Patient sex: F
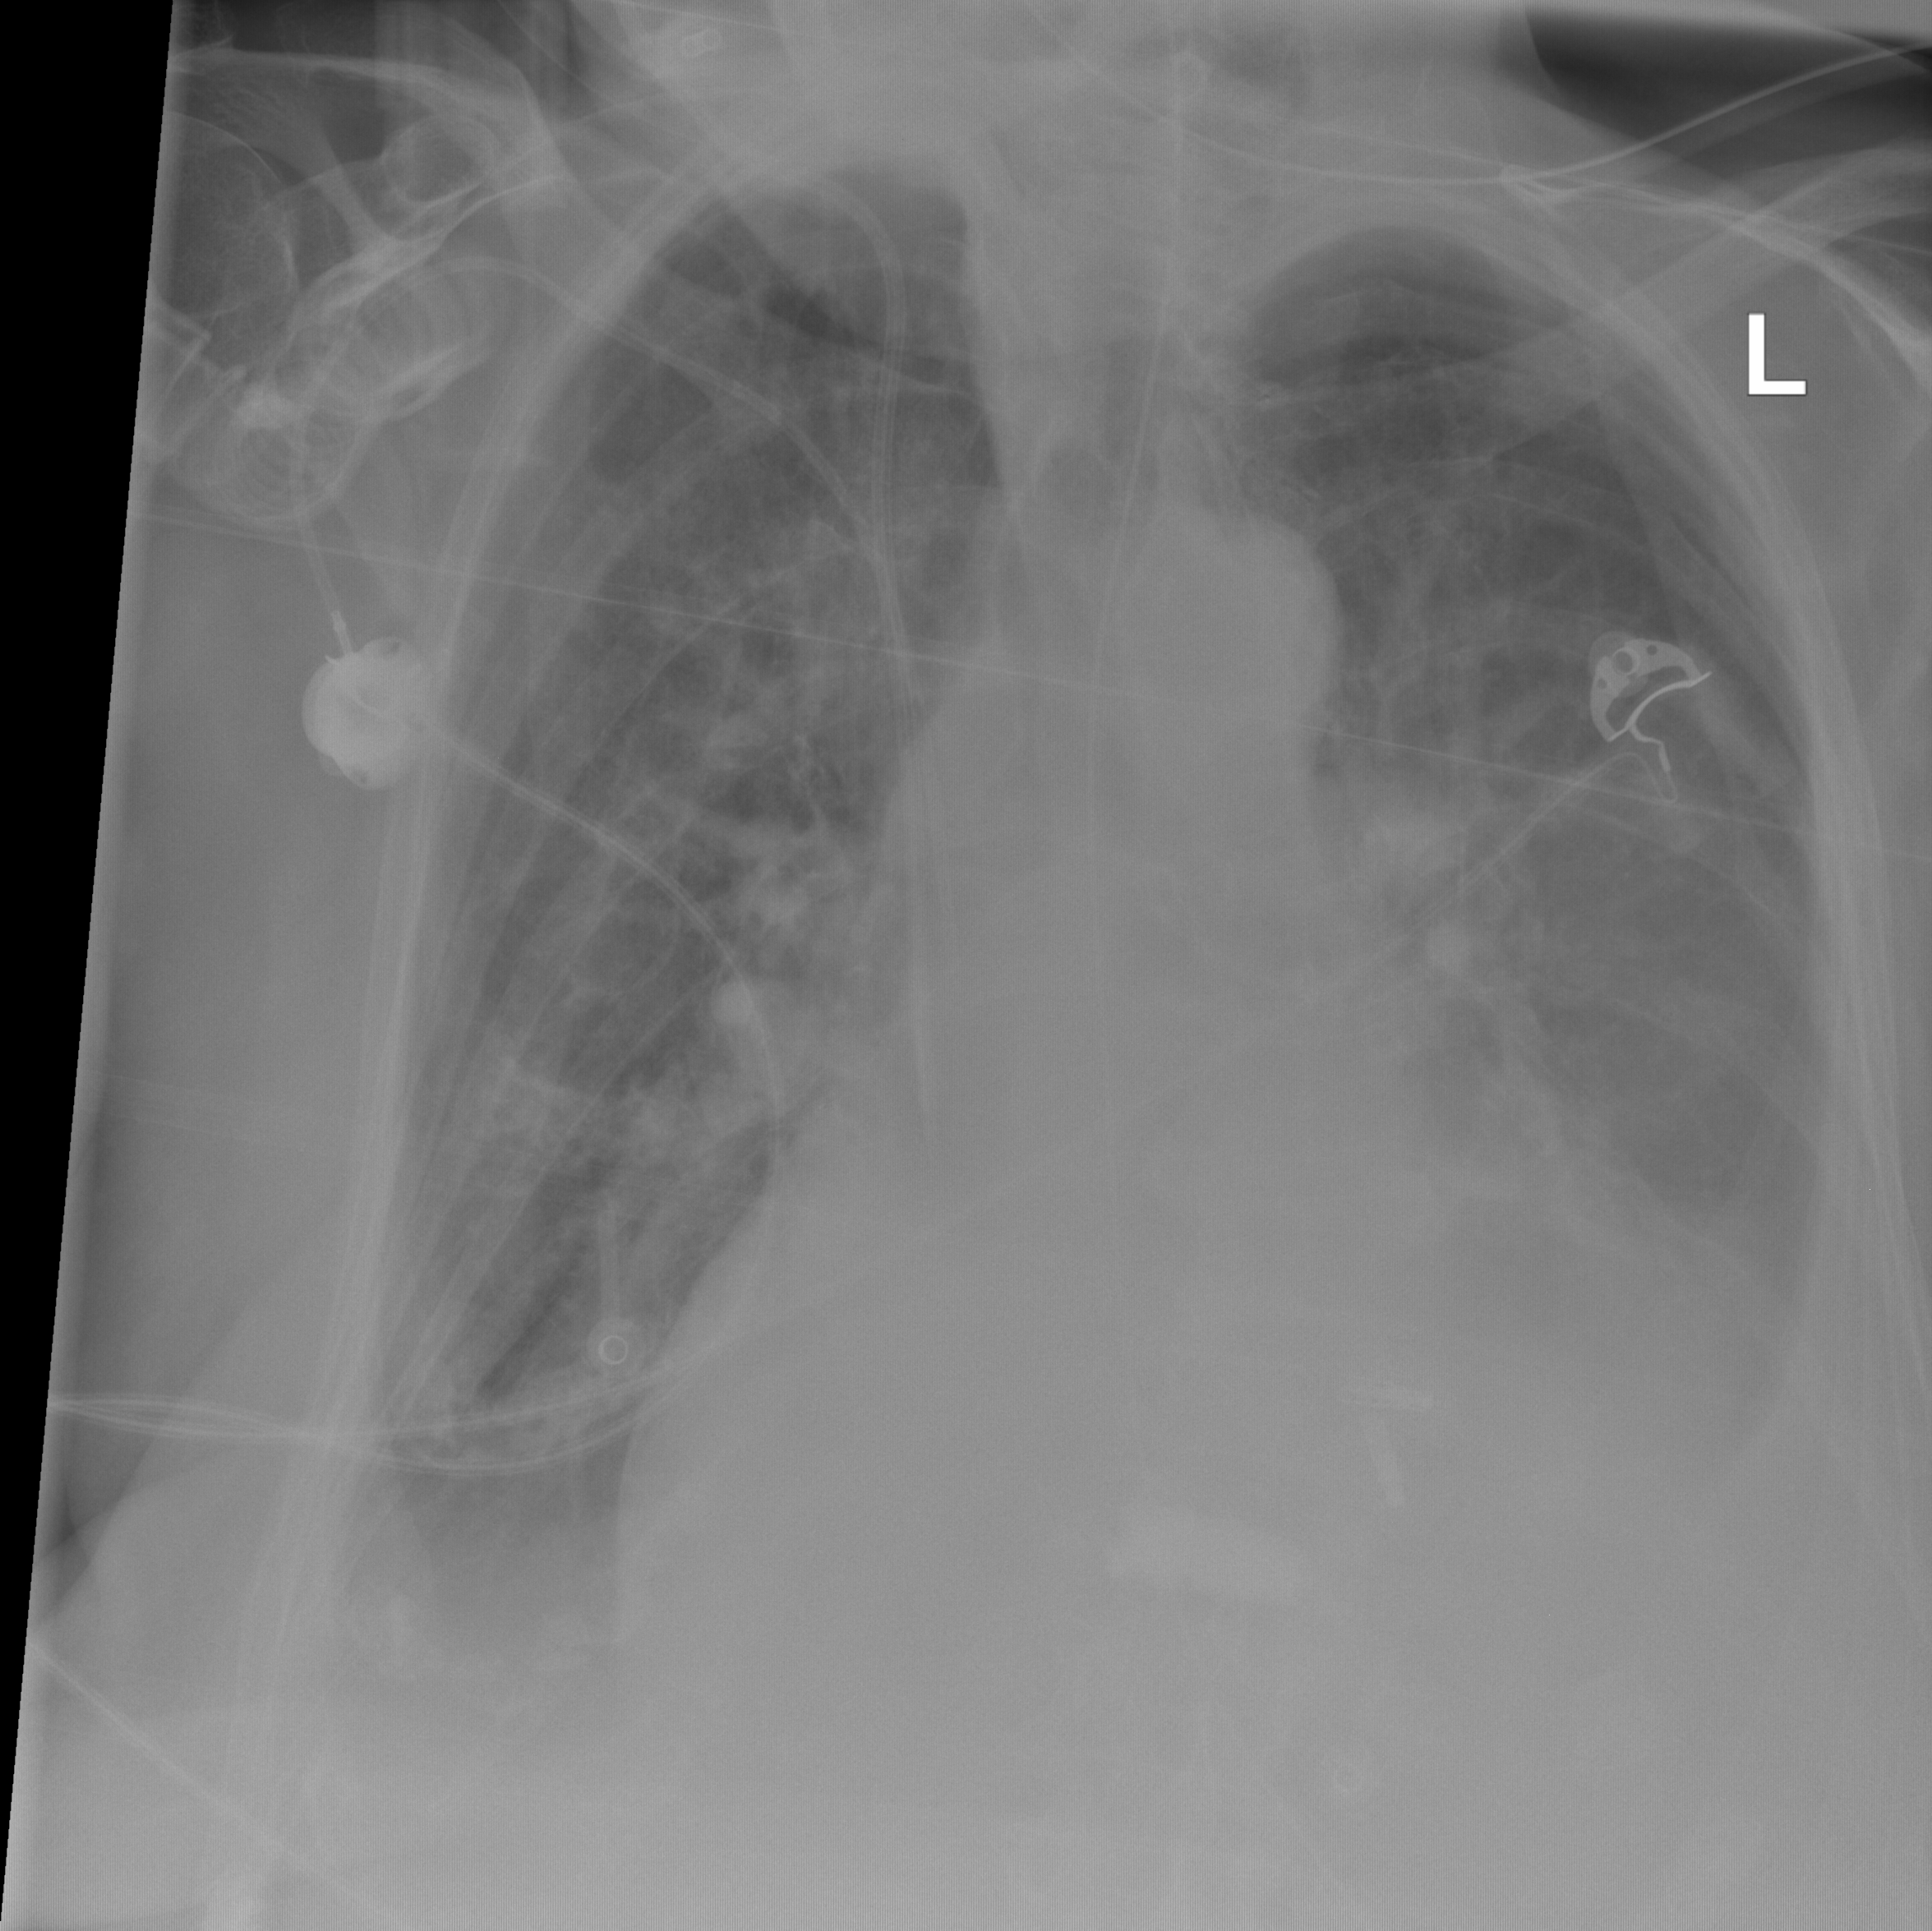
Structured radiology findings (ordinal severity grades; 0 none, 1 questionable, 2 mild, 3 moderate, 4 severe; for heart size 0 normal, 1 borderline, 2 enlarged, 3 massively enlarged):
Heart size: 3
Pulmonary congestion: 2
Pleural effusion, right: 2
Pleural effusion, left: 3
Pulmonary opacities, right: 0
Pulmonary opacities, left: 0
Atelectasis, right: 2
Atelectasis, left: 2